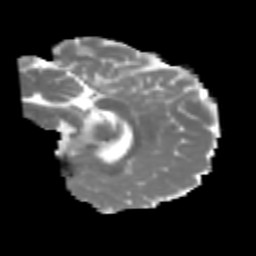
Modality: MD
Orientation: sagittal
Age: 23
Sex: male
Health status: healthy